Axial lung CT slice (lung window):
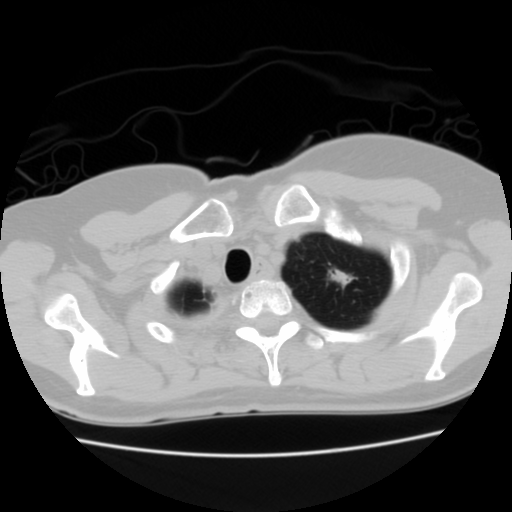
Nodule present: yes
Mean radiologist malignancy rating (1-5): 4.5